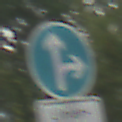
Verkehrszeichen: VorgeschriebeneFahrtrichtungGeradeausOderRechts
Zusatzzeichen unten: BesondereFahrzeugeUndTransportgueter2
Umgebung: Outdoor, Suburban
Tageszeit: MorningAfternoon
Wetter: PartlyCloudy
Licht: Natural
Jahreszeit: NotSpecified
Kontrast: LowContrast